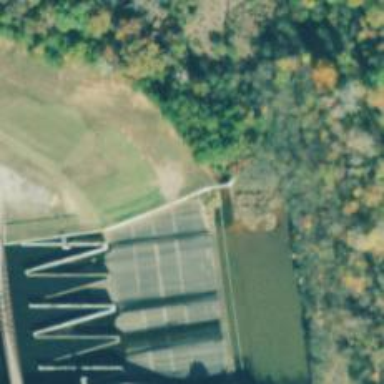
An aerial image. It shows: Dam across waterway.